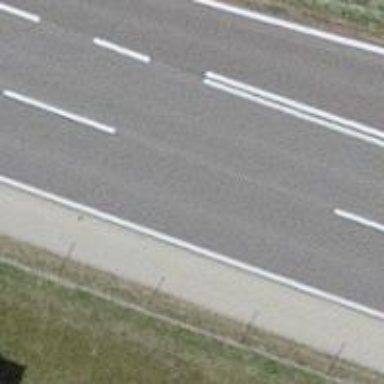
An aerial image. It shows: Motorway trunk link.